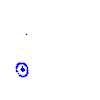
Particle: proton